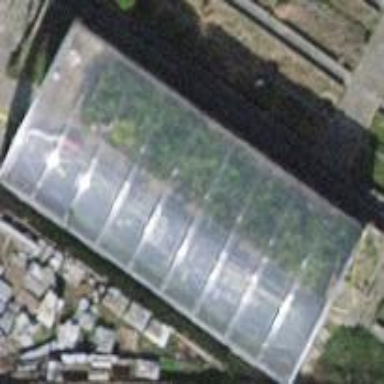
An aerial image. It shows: Greenhouse used for horticulture.